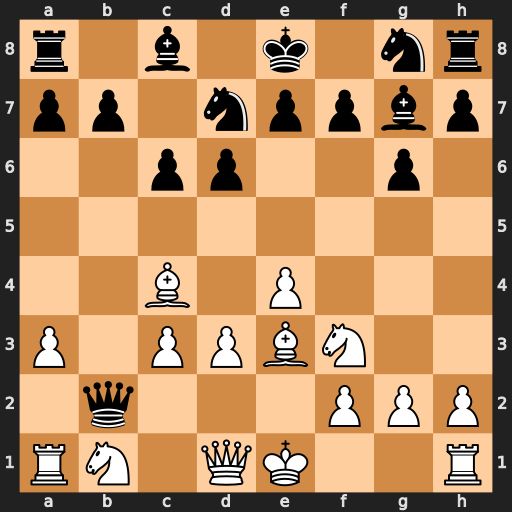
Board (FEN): r1b1k1nr/pp1nppbp/2pp2p1/8/2B1P3/P1PPBN2/1q3PPP/RN1QK2R
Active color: w
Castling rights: KQkq
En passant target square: -
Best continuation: Ra2 Qxa2 Bxa2